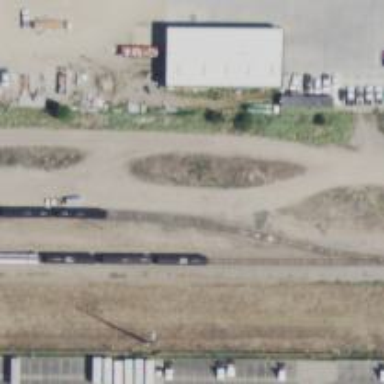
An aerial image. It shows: Railway siding with rails.